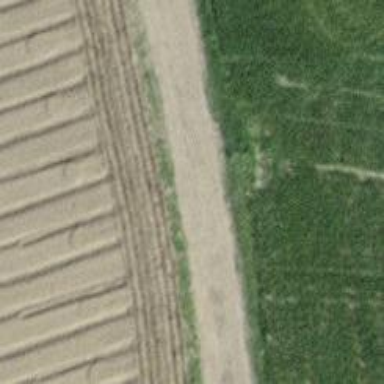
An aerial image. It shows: Track with fine gravel surface. The track has grade2 tracktype.